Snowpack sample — Snodgrass Mountain, Crested Butte, Colorado (2/4/25, 12:06 PM MST)
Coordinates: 38.923, -106.968
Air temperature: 35 °F
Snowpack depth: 80 cm
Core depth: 80 cm
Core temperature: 32 °F
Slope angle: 14°, slope face: 78°
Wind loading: low
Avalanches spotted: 0
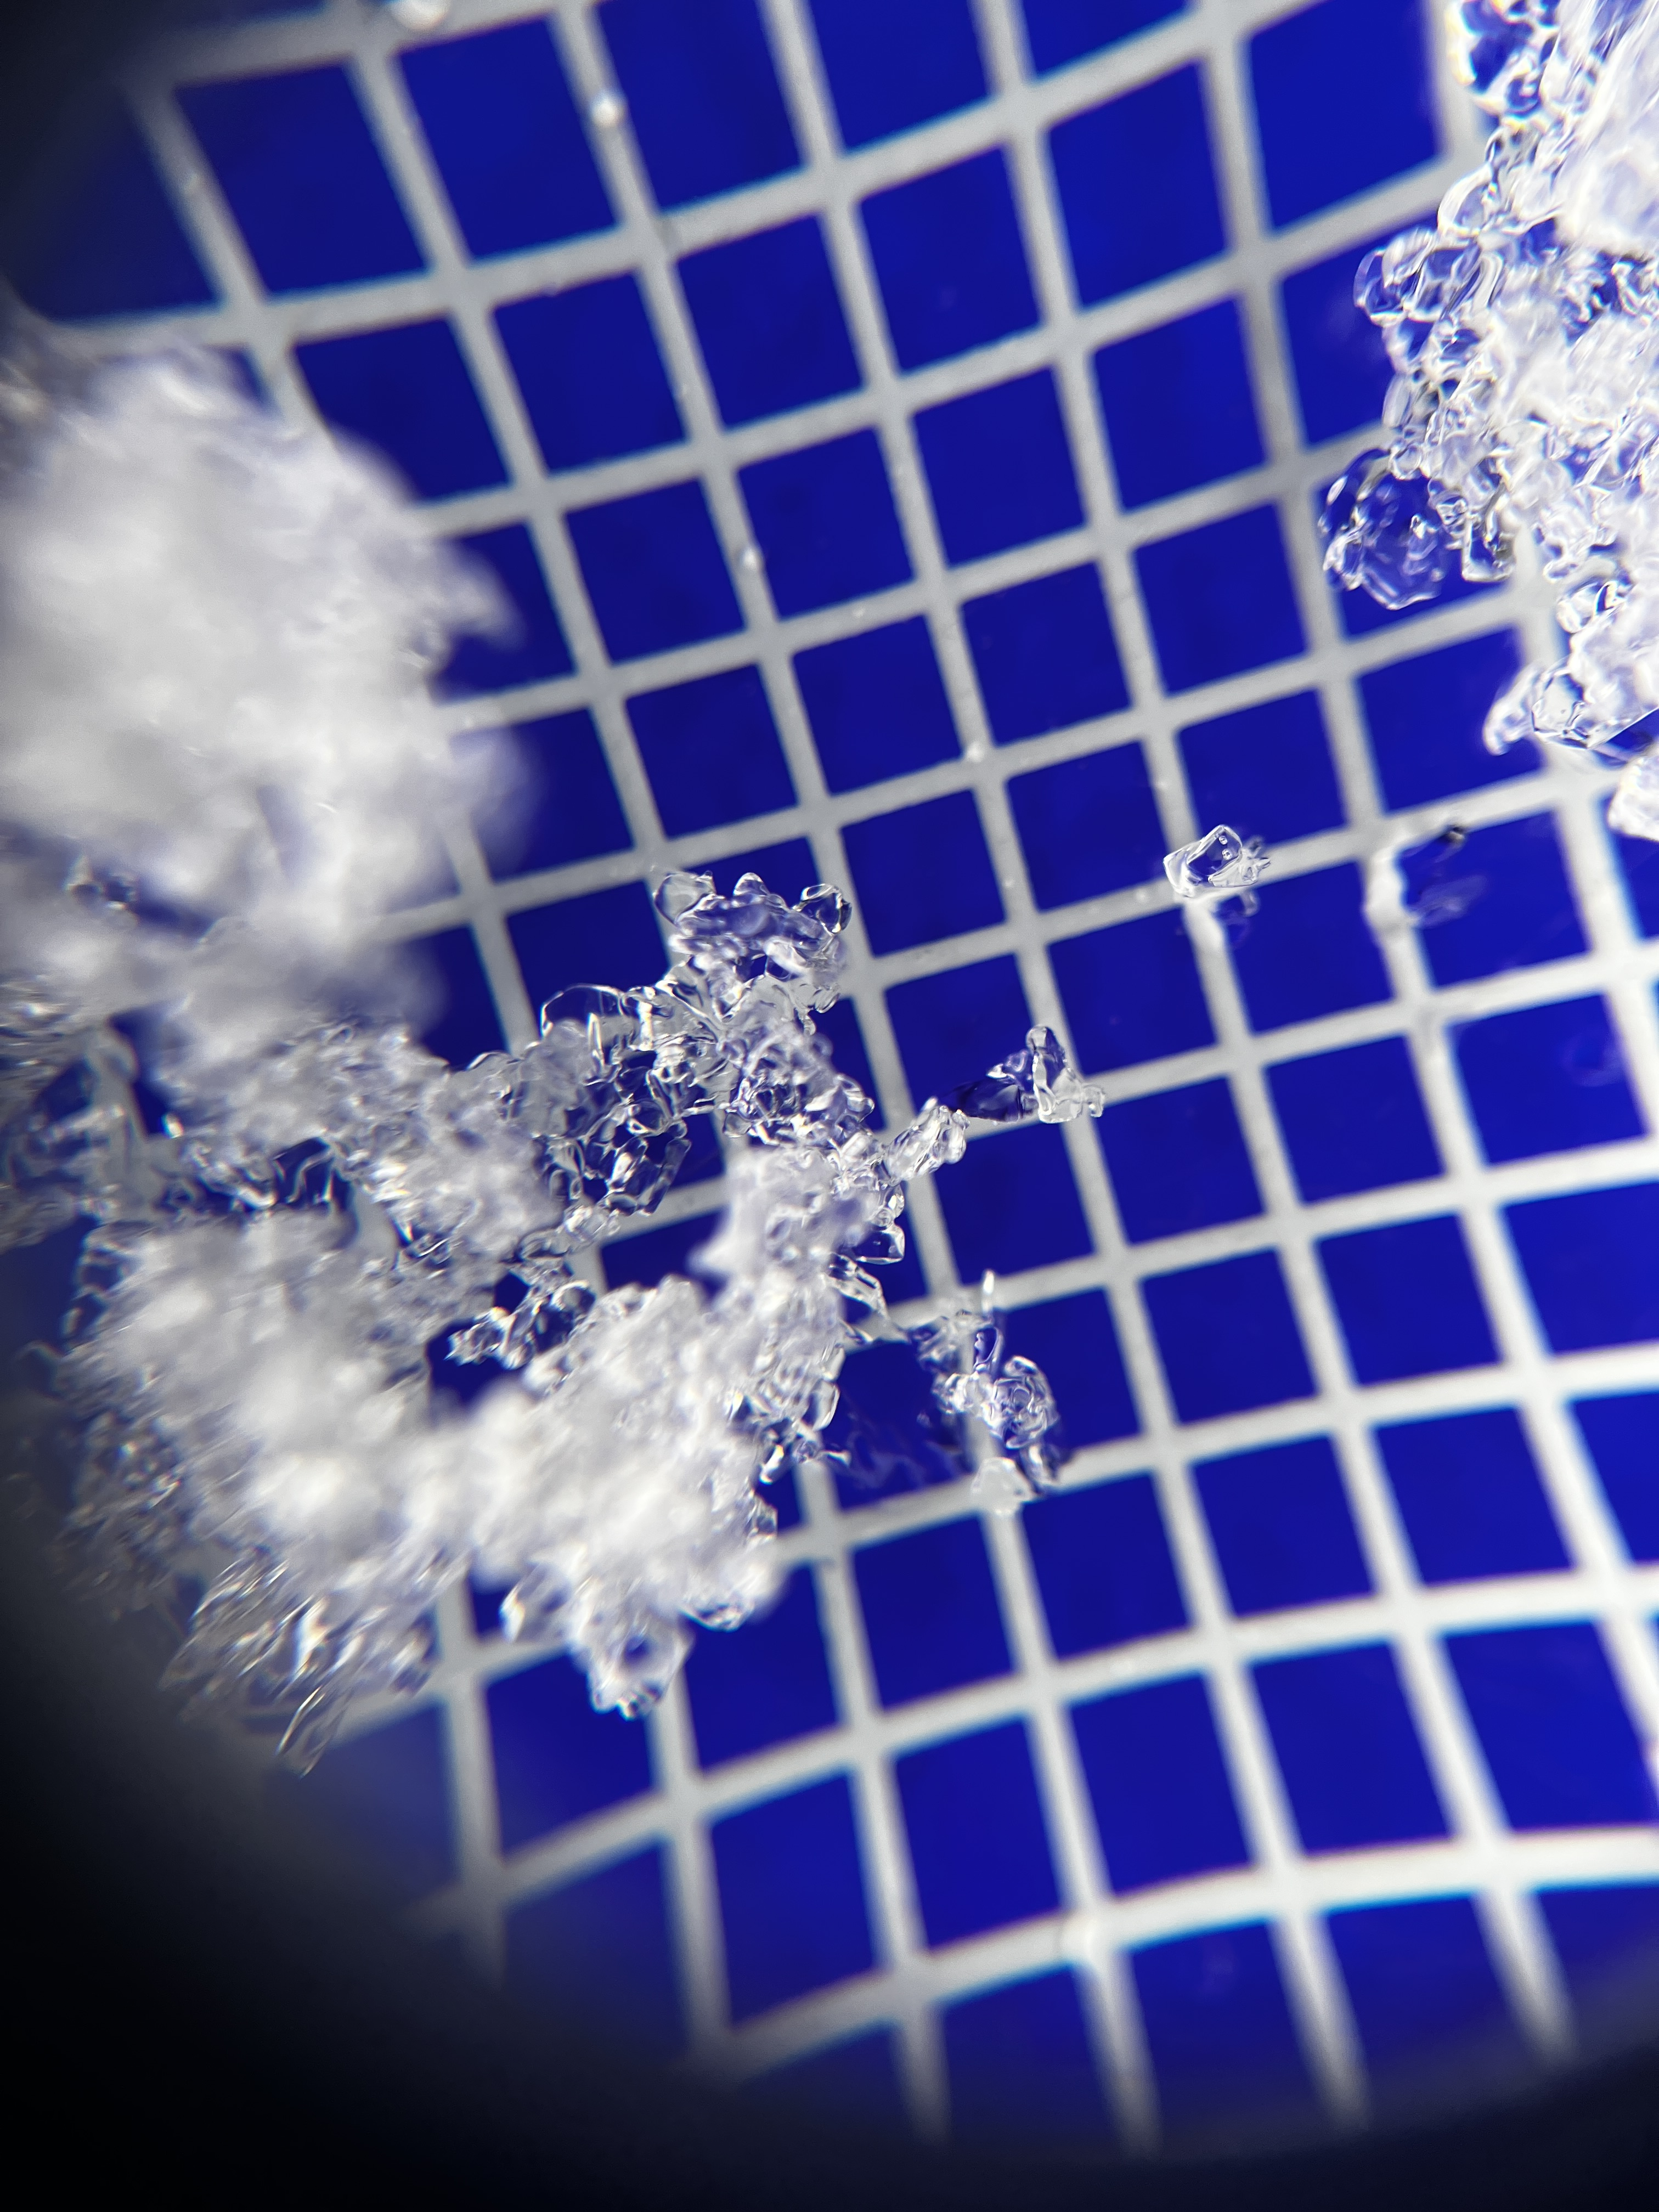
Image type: magnified_profile
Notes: No avalanches nearby, unusually warm weather for the last month reported by residents, Collected 25 yards from treeline